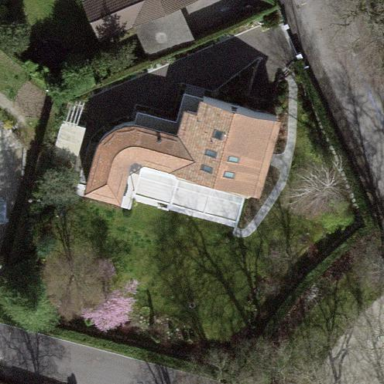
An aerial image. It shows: Garden enclosed by fence.